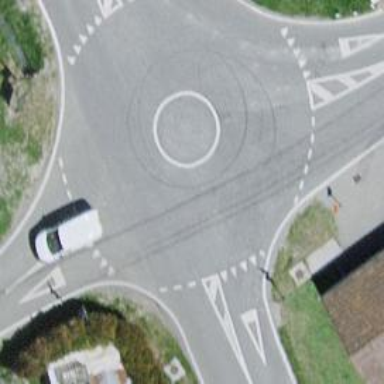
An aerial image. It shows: Mini roundabout on the road.